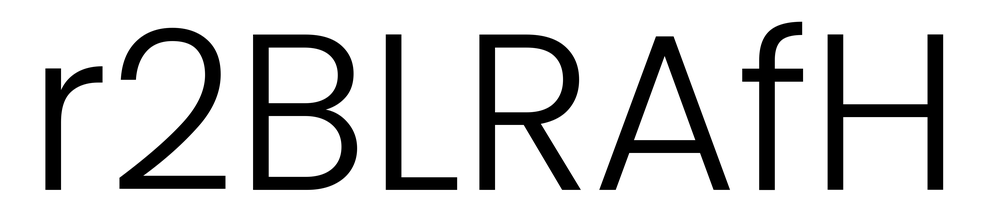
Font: Poppins-Light